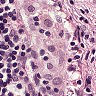
Metastatic tissue present: no